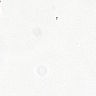
Metastatic tissue present: no